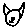
Label: cat